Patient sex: M
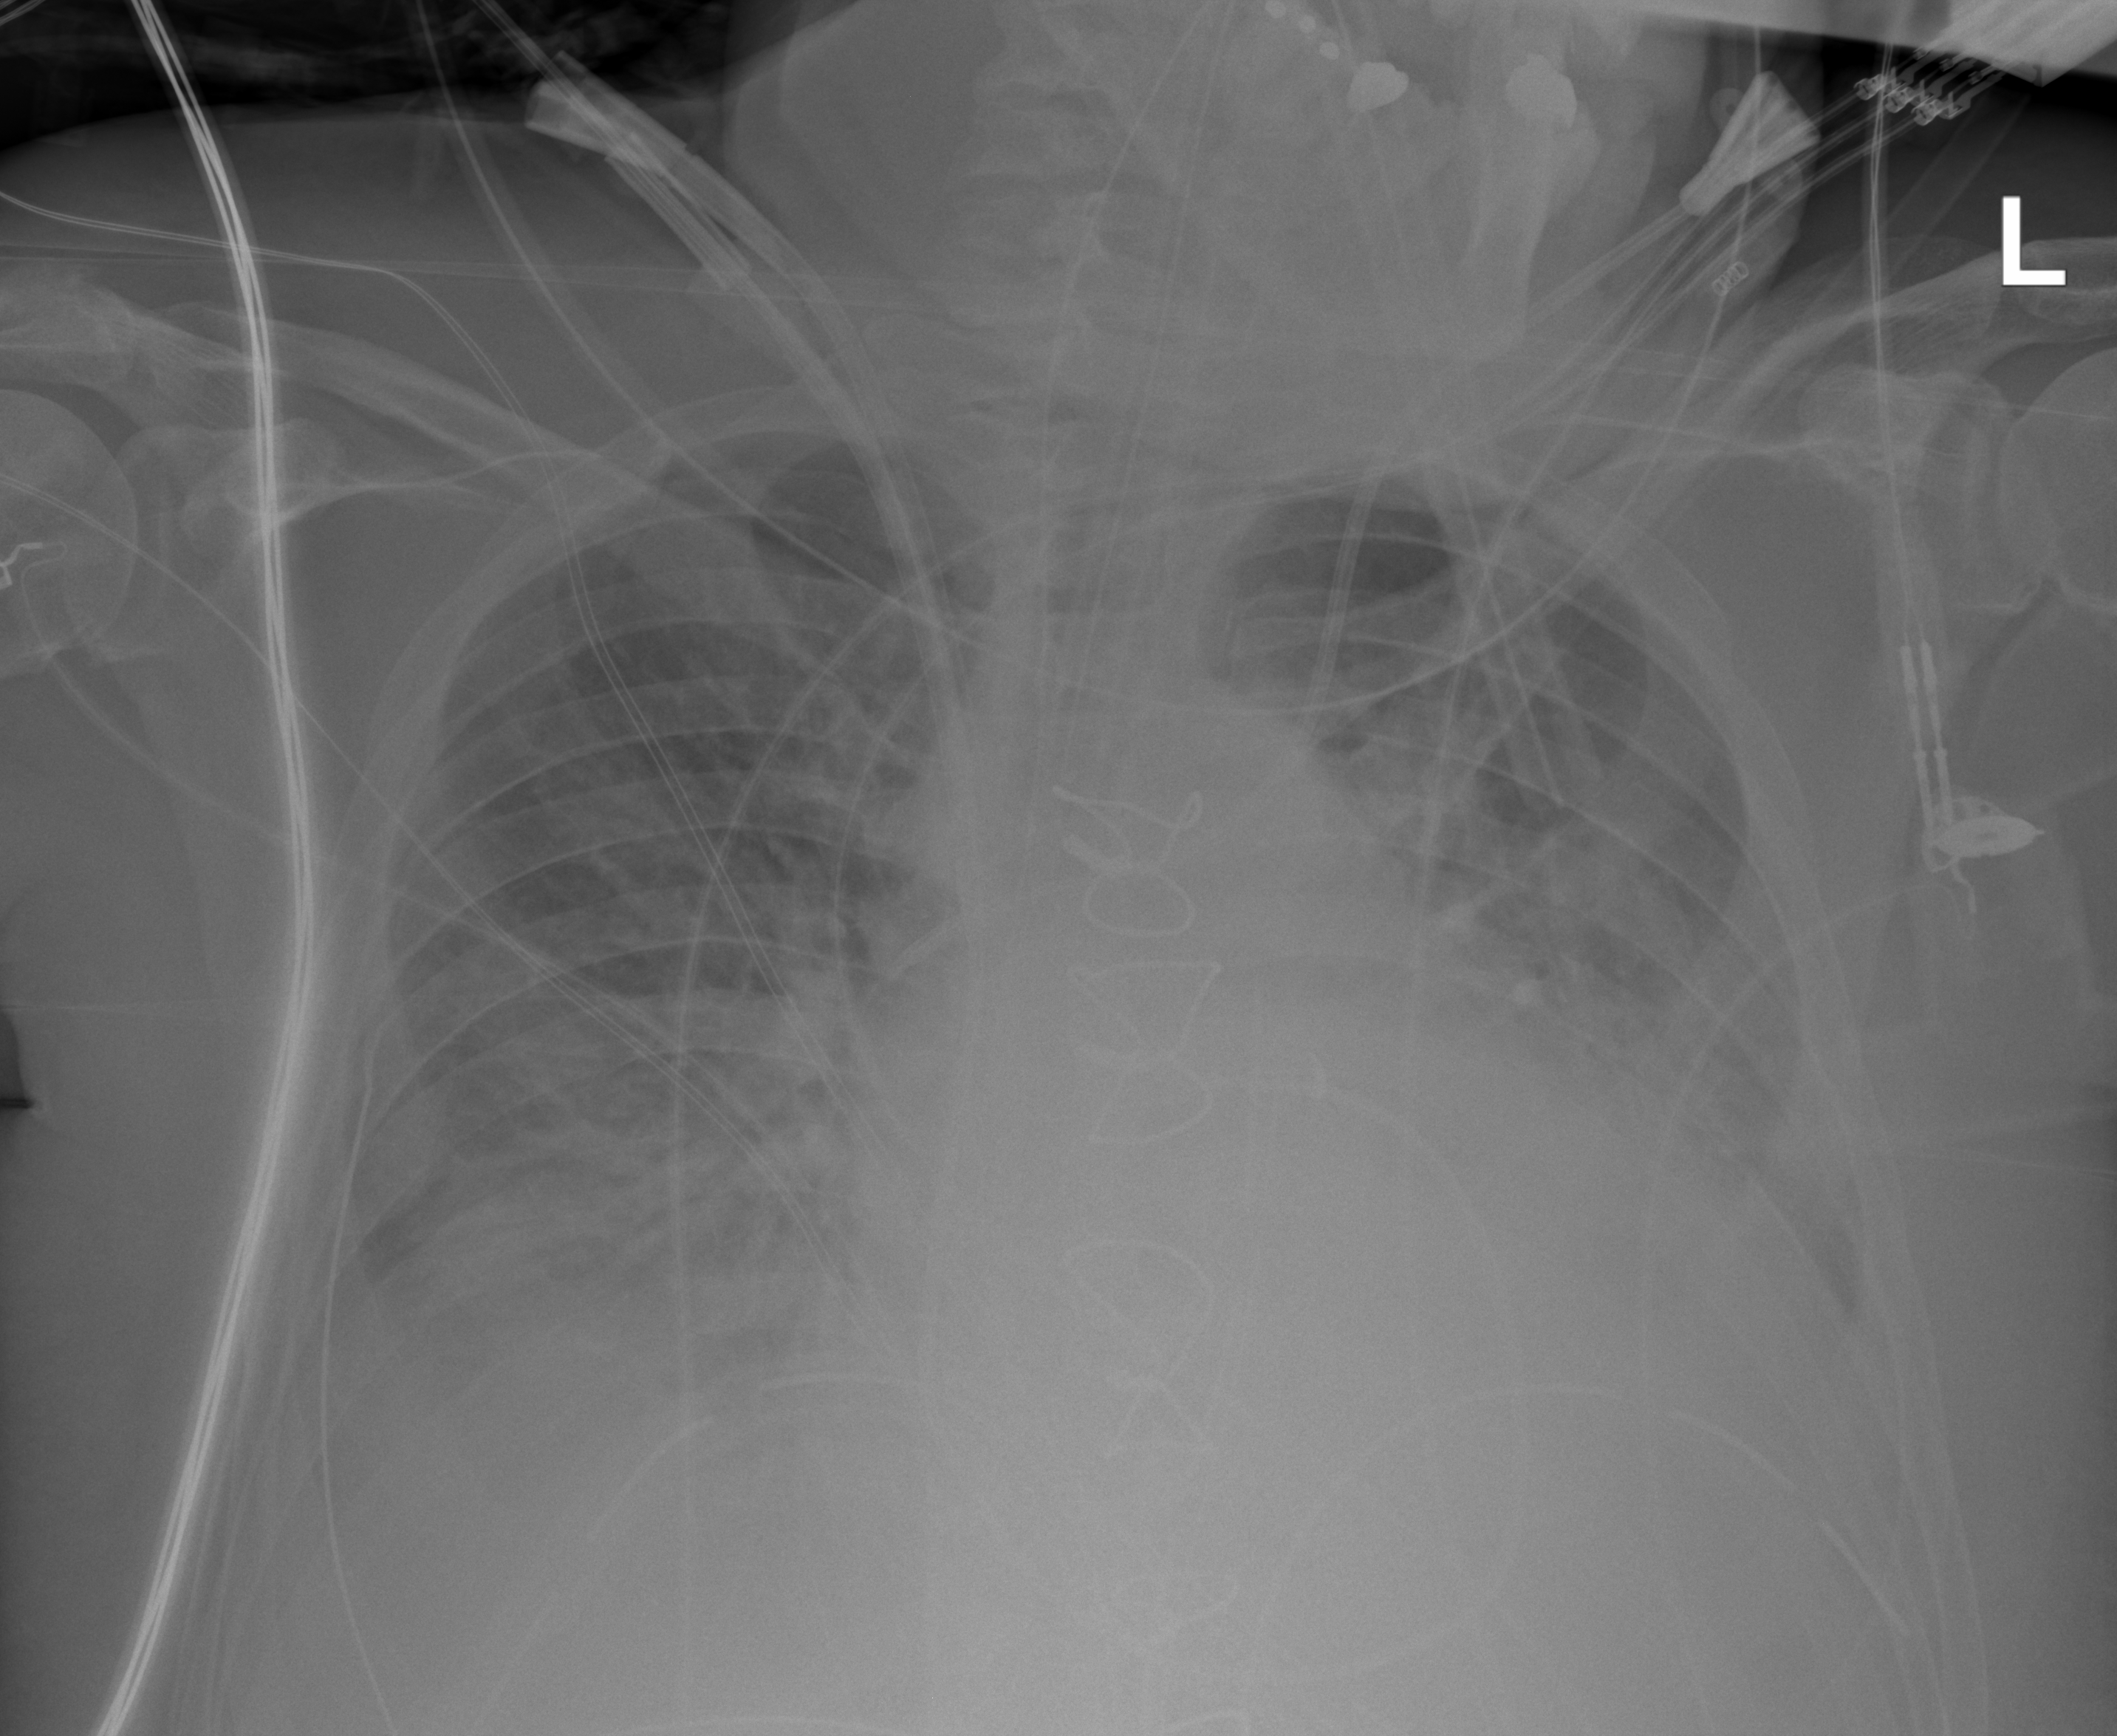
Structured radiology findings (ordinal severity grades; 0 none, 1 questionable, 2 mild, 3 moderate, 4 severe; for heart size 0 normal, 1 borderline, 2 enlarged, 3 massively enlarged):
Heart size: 2
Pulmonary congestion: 2
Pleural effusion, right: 2
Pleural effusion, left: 3
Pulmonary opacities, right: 2
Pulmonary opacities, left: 2
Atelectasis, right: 2
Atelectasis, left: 2